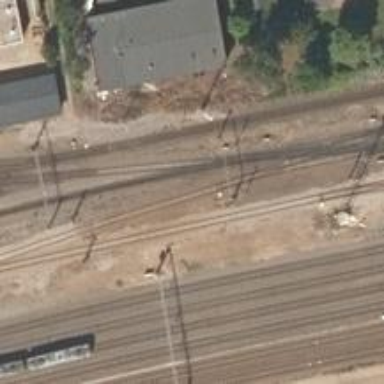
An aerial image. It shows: Railway yard in service.